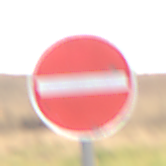
Verkehrszeichen: VerbotDerEinfahrt
Umgebung: Outdoor, Nature
Tageszeit: MorningAfternoon
Wetter: Overcast
Licht: Natural
Jahreszeit: NotSpecified
Kontrast: LowContrast